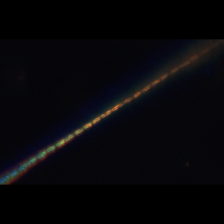
Taxon: Psuedo-nitzschia
Group: Diatoms